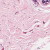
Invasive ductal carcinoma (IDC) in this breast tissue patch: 0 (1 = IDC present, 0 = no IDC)